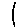
Label: line